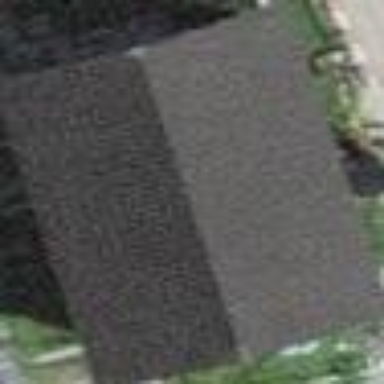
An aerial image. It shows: Shed building.